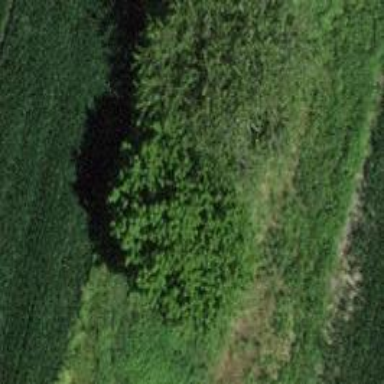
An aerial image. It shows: Agricultural area with deciduous broadleaved trees.